Question: So we noticed that the print button in our ReportViewer ('Version=10.0.0.0') is gone after upgrading to 'IE11'.
This is how it looks like in 'IE10':

After doing some research, we found that other people are also reporting this problem (i.e. <URL>, but did not find a solution yet.Using the compability mode would be a workaround option, but is not a viable/fitting solution for clients.
Did anyone figure out how to fix this?
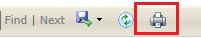
Answer: These weeks ,we face the same problem.
Finally we find some way to solve it, here is steps:
1. update "Report Viewer 2012 Runtime" to 11.1.3366
2. update "Microsoft .Net Framework" to 4.5.1
3. reboot system
Our environment:
Win server 2008 r2,
IIS7,
ReportViewer 11